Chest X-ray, AP view. Patient: 76 years old, sex F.
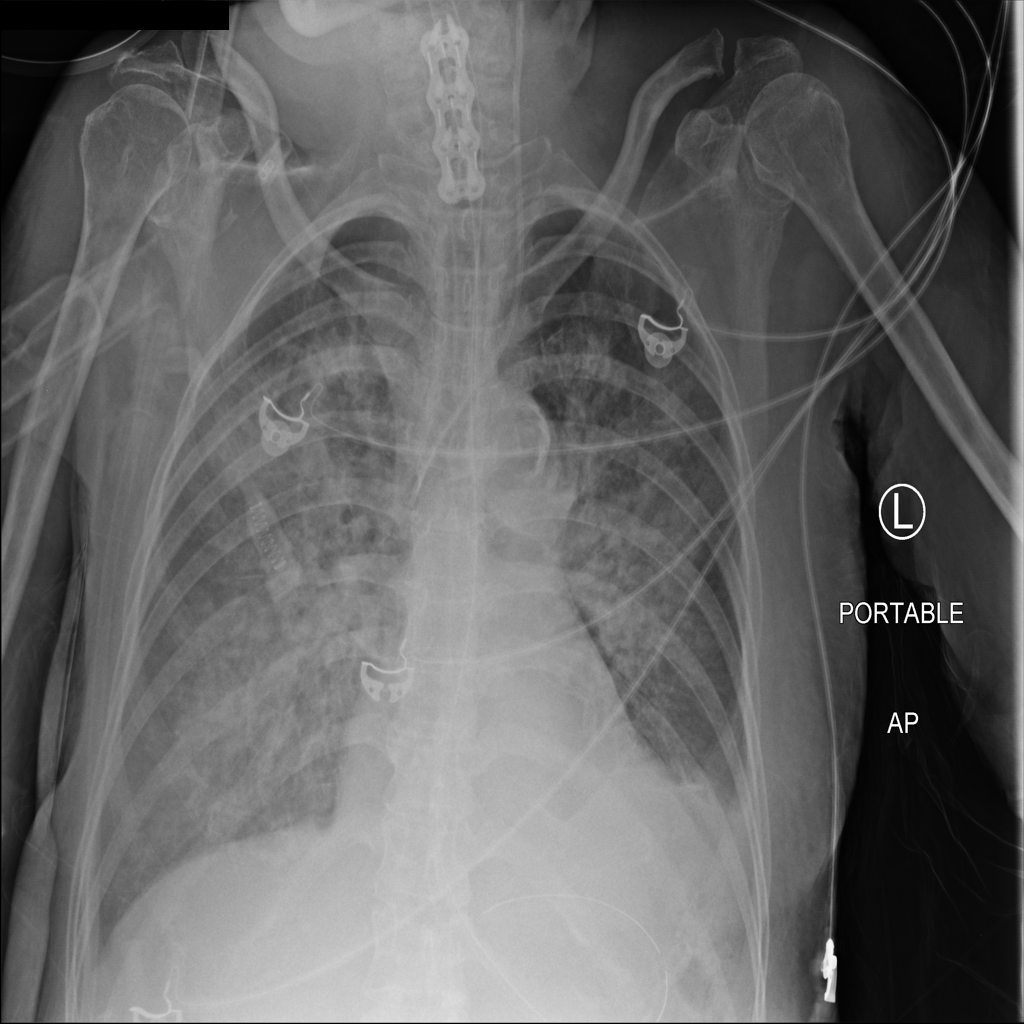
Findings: Edema, Infiltration